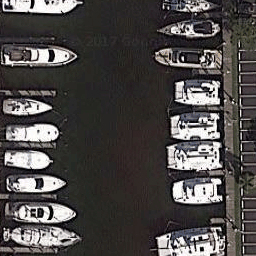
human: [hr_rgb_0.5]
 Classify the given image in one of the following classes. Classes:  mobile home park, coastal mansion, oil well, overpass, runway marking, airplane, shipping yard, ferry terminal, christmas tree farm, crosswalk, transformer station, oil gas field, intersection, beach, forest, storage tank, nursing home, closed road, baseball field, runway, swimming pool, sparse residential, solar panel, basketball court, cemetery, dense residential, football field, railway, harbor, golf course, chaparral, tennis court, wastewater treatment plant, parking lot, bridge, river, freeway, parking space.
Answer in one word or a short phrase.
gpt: harbor